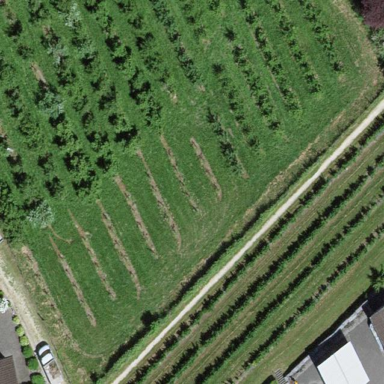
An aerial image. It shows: Orchard.